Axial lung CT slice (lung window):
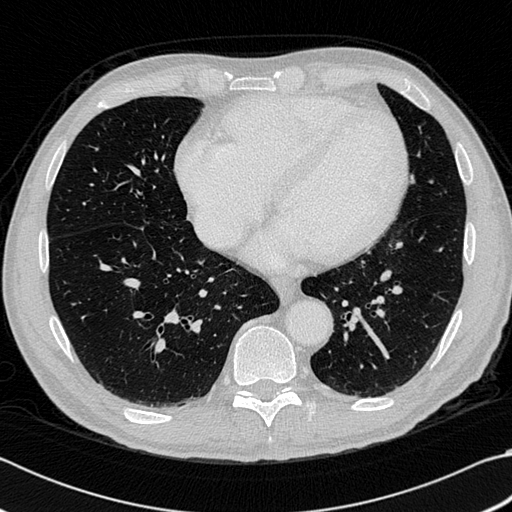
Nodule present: no